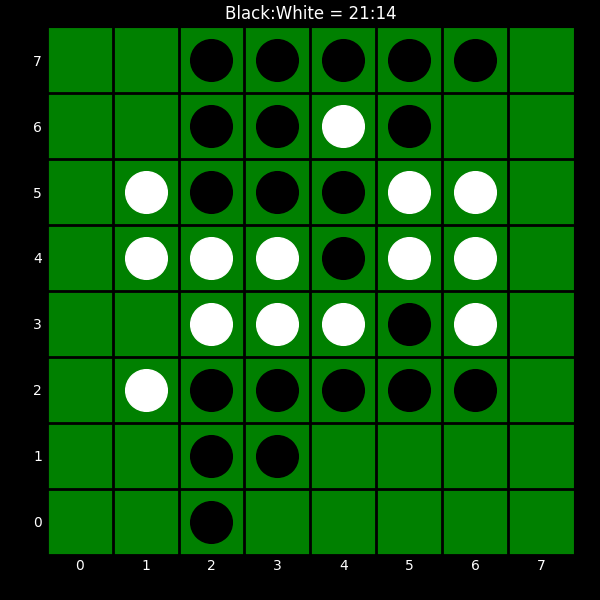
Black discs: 21
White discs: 14